Question: ## The Problem
I want to keep all of my development files in vagrant so that passing them to other developers we can all run a similar environment. I've created my provision files and keep getting the following error.

After hitting google I tried a few different things, and I'm still not getting the results. Any help would be awesome.
## Tried Solutions
Here are the attempts things I have tried.
- <URL>
Update (tried to do this):
'''
mkdir -p ~/$APPNAME/local
ln -s ~/$APPNAME/local /vagrant/$APPNAME/.meteor/local
'''
Other things I've tried include symbolically linking the .meteor folder from the vagrant box to the one in the shared file. I've also tried manually deleting the lock file, but no luck there either.
In comments it said run it outside the mounted file, but I don't know exactly what that means and it doesn't seem much like a solution.
## Here is my provision file for the vagrant box
'''
# Declare Variable Name for Application
# =======================================
APPNAME="myCoolTestApp"
# Dev Tools
# =======================================
echo "Developer Tools install"
apt-get -y install curl git python-software-properties
apt-get -y install gcc
apt-get -y update
# Folder Sync
# =======================================
echo "Folder Sync"
if ! [ -L /var/www ]; then
rm -rf /var/www
ln -fs /vagrant /var/www
fi
# Node - NPM - Mongo
# =======================================
echo "Node"
curl -sL https://deb.nodesource.com/setup_0.12 | sudo bash -
apt-add-repository ppa:chris-lea/node.js
apt-get install -y nodejs
apt-get install -y build-essential
apt-get -y install mongodb
apt-get -y update
# Meteor JS
# =======================================
echo "Installing Vagrant"
su vagrant
curl https://install.meteor.com/ | sh
meteor --version
# App Specific
# =======================================
echo "Create the App"
meteor create /vagrant/$APPNAME
# Cleanup
# =======================================
chown -R vagrant:vagrant /vagrant #changes ownership
apt-get -y update
apt-get -y autoremove
apt-get -y autoclean
'''
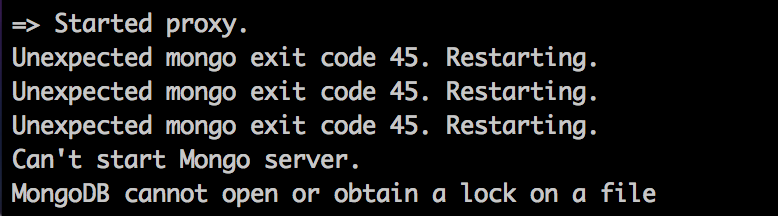
Answer: I'm not 100% sure what's going on, but I know that Node 0.12 is the wrong version for Meteor. Version 0.10.36 specifically has to be installed.
I would strongly recommend using <URL> to deploy to your Vagrant box, it hugely simplifies the process for you.